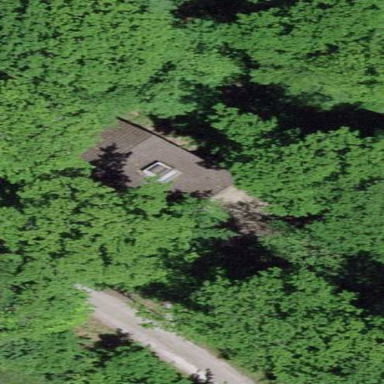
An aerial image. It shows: Hut.